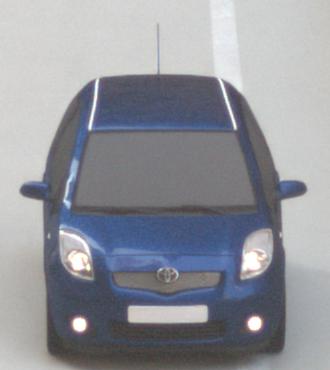
Make: Toyota
Model: Yaris 1.0
Detailed model: Yaris (XP13)
Model produced from: 2011/10
Model produced until: 2014/08
Doors: 3
Color: blue
Road condition: dry road
Daytime: morning or afternoon
Contrast: medium contrast